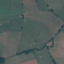
Label: Pasture